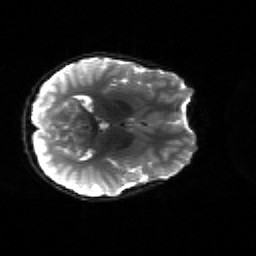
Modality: sbref
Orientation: axial
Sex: male
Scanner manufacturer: siemens
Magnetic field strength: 3 T
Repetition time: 5 s
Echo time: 0.071 s